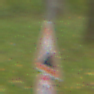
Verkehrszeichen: Steigung10
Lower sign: Geschwindigkeit10
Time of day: Midday
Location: Outdoor (Nature)
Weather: Overcast
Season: Autumn
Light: Natural